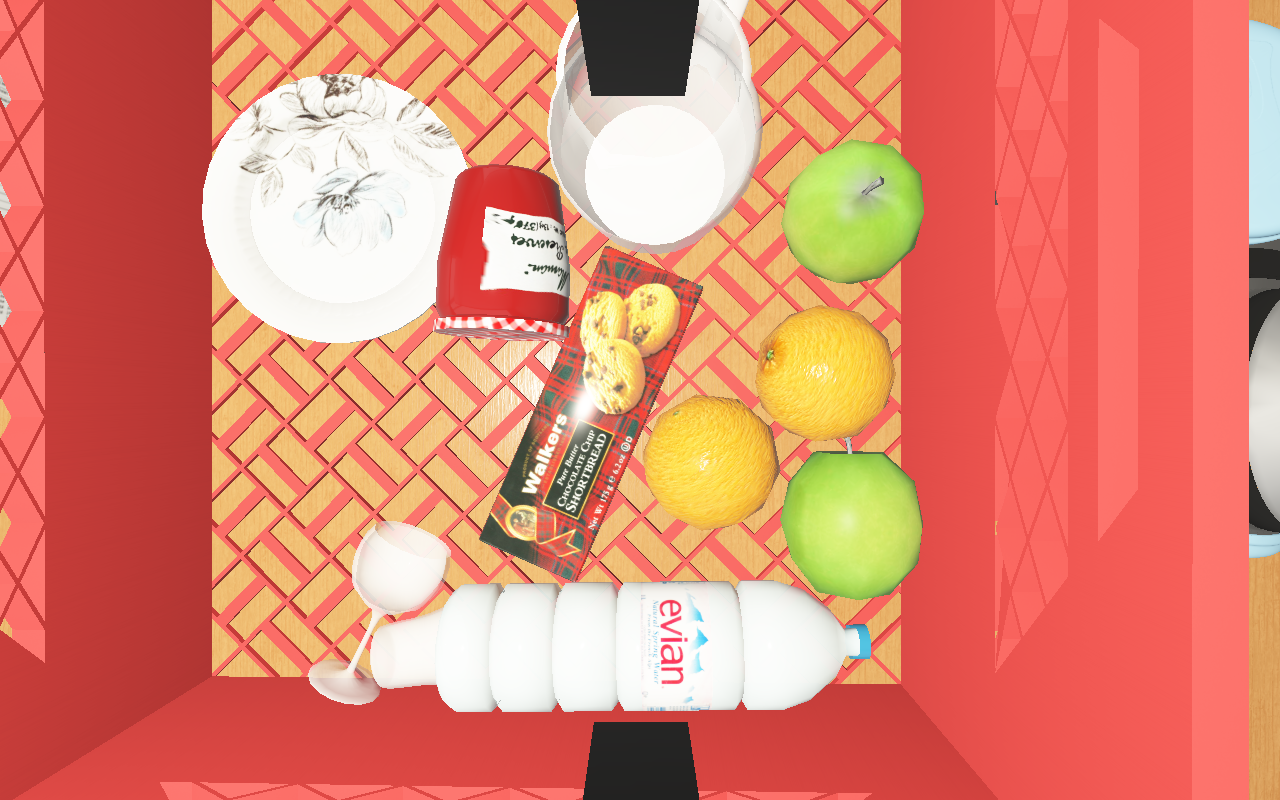
Objects in the scene:
carafe
water bottle
apple
apple
orange
orange
spoon
glass
wineglass
jam jar
cereal box
biscuit box